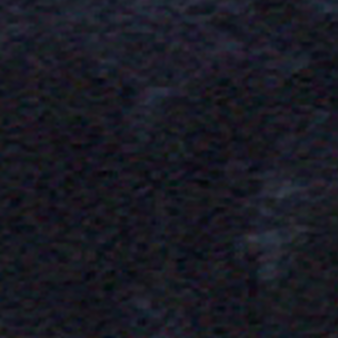
Label: other